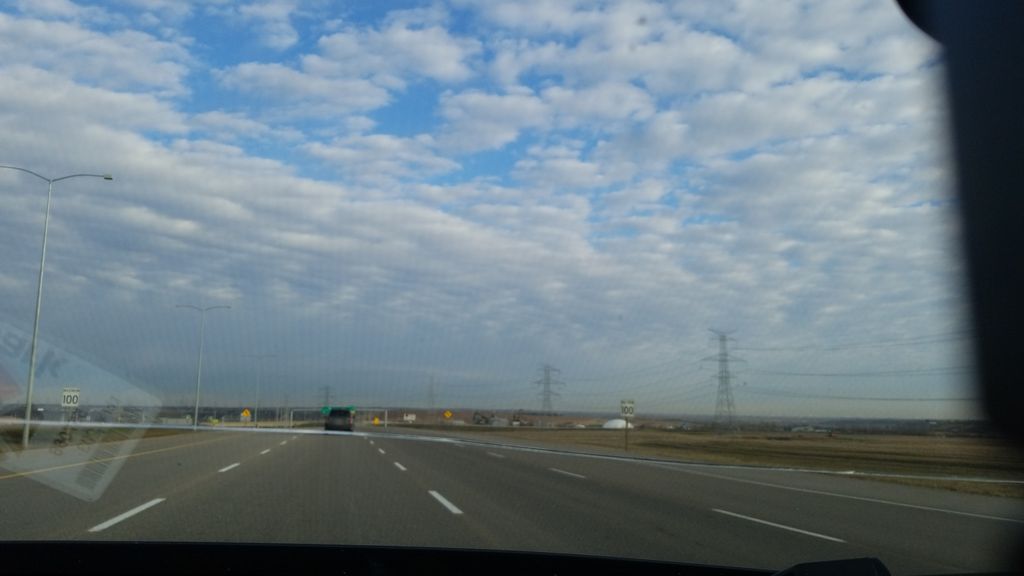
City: edmonton